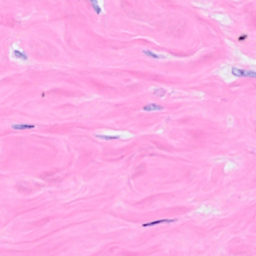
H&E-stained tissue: Breast